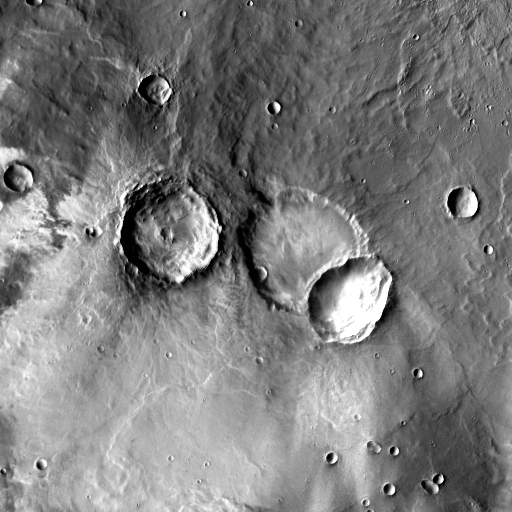
Crater classes present: Background, Other, Layered, Buried, Secondary